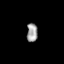
Tissue: prostate
Cell type: T cells
Senescence score: 0.1911
Nuclear area (px): 198
Mean DAPI intensity: 159.01